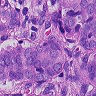
Metastatic tissue present: yes